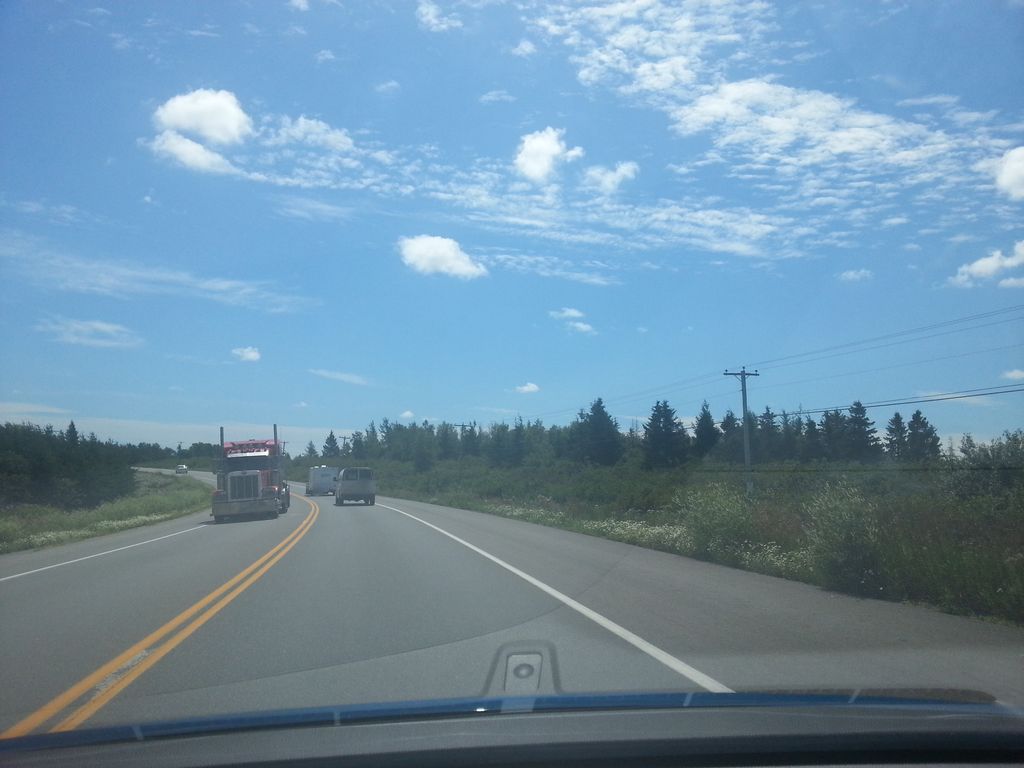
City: charlottetown